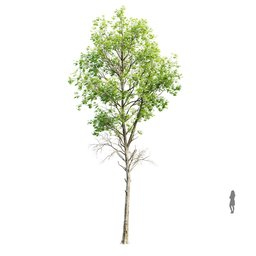
Label: nature